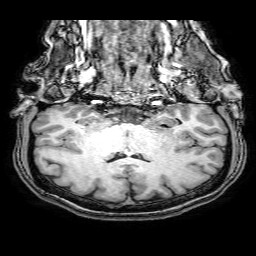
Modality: T1w
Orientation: sagittal
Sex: female
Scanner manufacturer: philips
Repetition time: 0.008081 s
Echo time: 0.00369 s